Question: I have an implementation of AVCaptureSession and my goal is for the user to take a photo and only save the part of the image within the red square border, as shown below:

AVCaptureSession's 'previewLayer' (the camera) spans from '(0,0)' (top left) to the bottom of my camera controls bar (the bar just above the view that contains the shutter). My navigation bar and controls bar are semi-transparent, so the camera can show through.
I'm using '[captureSession setSessionPreset:AVCaptureSessionPresetPhoto];' to ensure that the original image being saved to the camera roll is like Apple's camera.
The user will be able to take the photo in portrait, landscape left and right, so the cropping method must take this into account.
So far, I've tried to crop the original image using this code:
'''
DDLogVerbose(@"%@: Image crop rect: (%f, %f, %f, %f)", THIS_FILE, self.imageCropRect.origin.x, self.imageCropRect.origin.y, self.imageCropRect.size.width, self.imageCropRect.size.height);
// Create new image context (retina safe)
UIGraphicsBeginImageContextWithOptions(CGSizeMake(self.imageCropRect.size.width, self.imageCropRect.size.width), NO, 0.0);
// Create rect for image
CGRect rect = self.imageCropRect;
// Draw the image into the rect
[self.captureManager.stillImage drawInRect:rect];
// Saving the image, ending image context
UIImage *croppedImage = UIGraphicsGetImageFromCurrentImageContext();
'''
However, when I look at the cropped image in the camera roll, it seems that it has just squashed the original image, and not discarded the top and bottom parts of the image like I'd like. It also results in 53 pixels of white space at the top of the "cropped" image, likely because of the y position of my 'CGRect'.
This is my logging output for the 'CGRect':
'''
Image crop rect: (0.000000, 53.000000, 320.000000, 322.000000)
'''
This also describes the frame of the red bordered view in the superview.
Is there something crucial I'm overlooking?
P.S. The original image size (taken with a camera in portrait mode) is:
'''
Original image size: (<PHONE>, <PHONE>)
'''
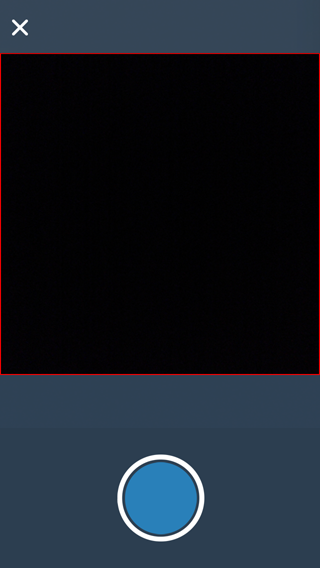
Answer: You can crop images with 'CGImageCreateWithImageInRect':
'''
CGImageRef imageRef = CGImageCreateWithImageInRect([uncroppedImage CGImage], bounds);
UIImage *croppedImage = [UIImage imageWithCGImage:imageRef];
CGImageRelease(imageRef);
'''